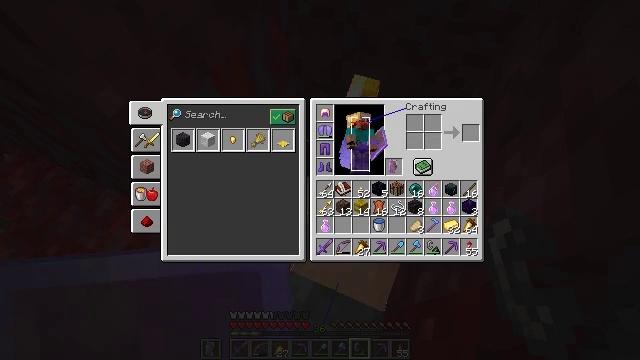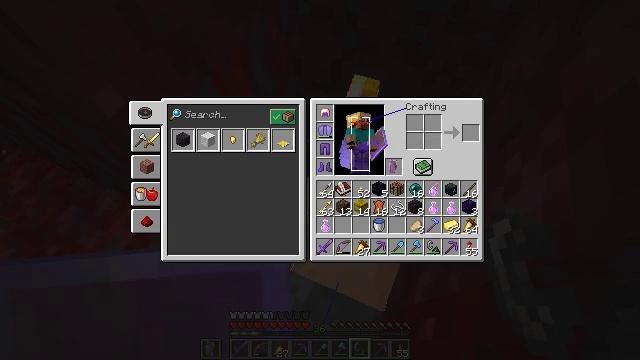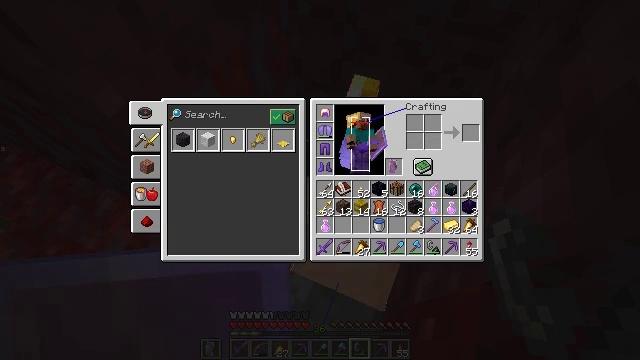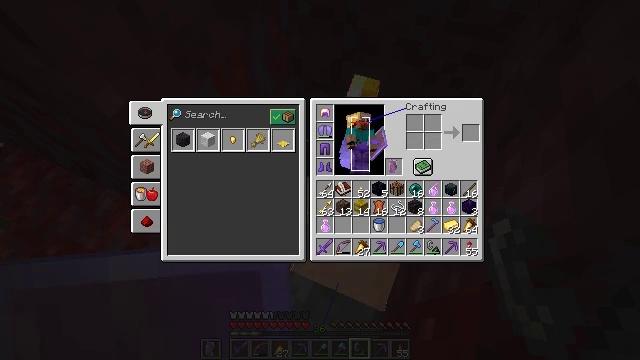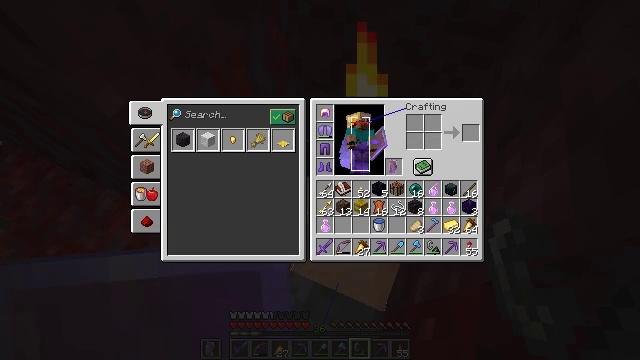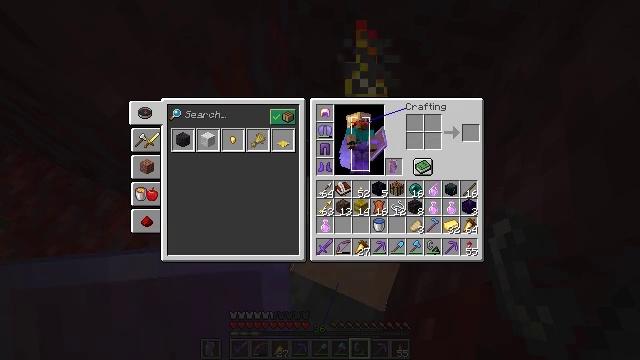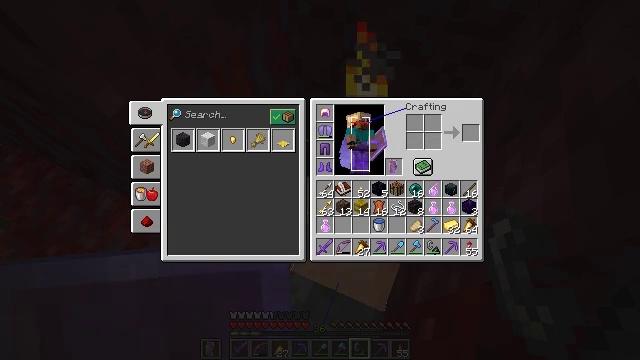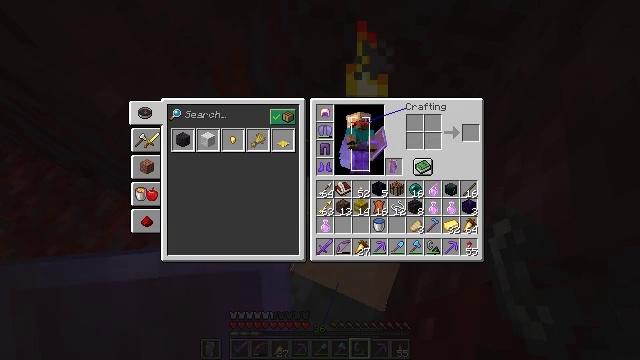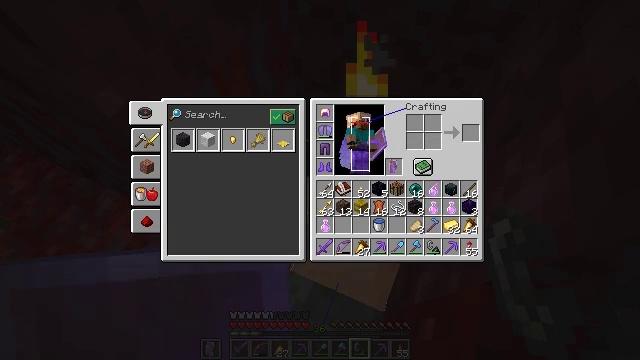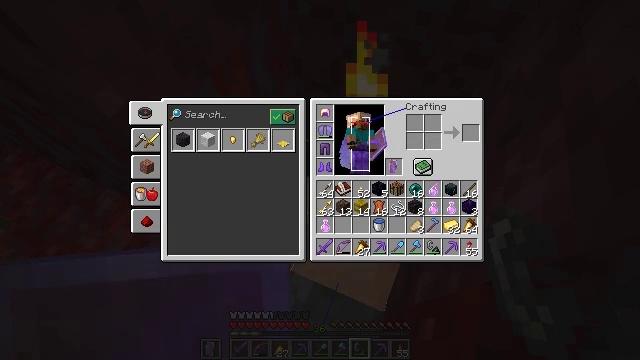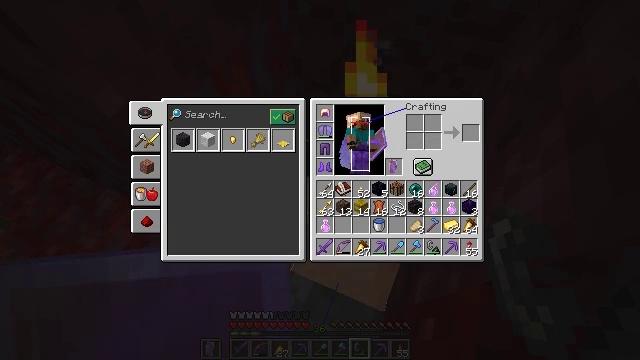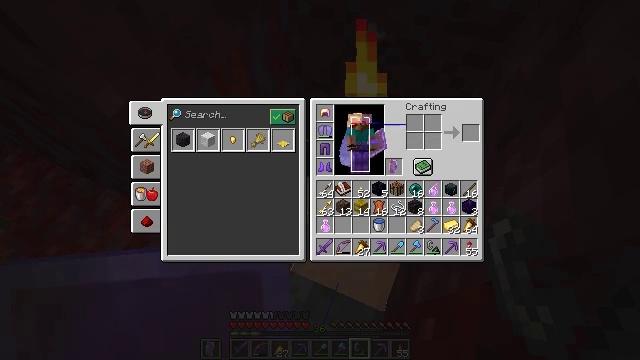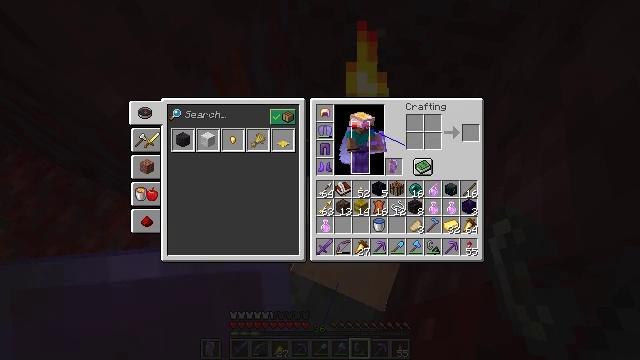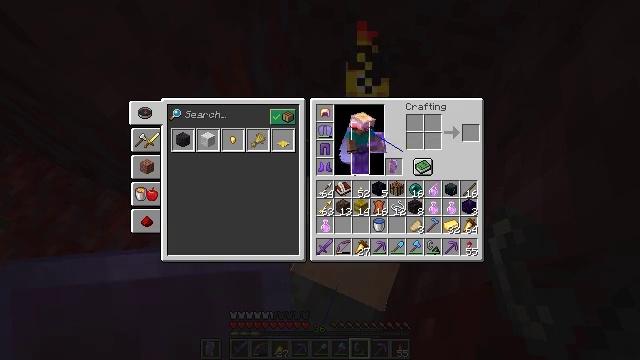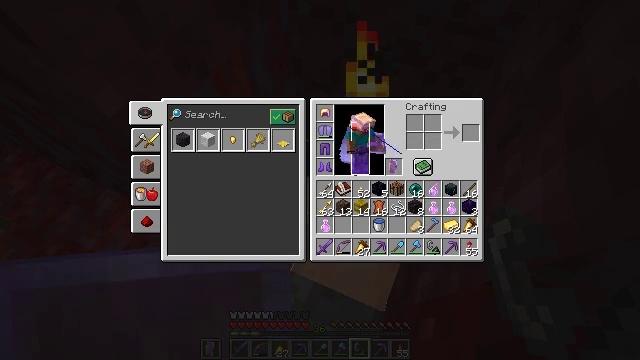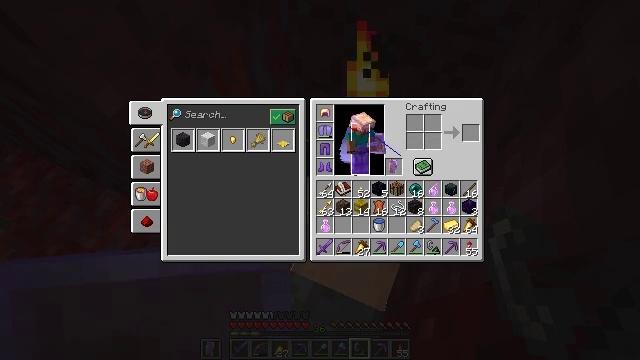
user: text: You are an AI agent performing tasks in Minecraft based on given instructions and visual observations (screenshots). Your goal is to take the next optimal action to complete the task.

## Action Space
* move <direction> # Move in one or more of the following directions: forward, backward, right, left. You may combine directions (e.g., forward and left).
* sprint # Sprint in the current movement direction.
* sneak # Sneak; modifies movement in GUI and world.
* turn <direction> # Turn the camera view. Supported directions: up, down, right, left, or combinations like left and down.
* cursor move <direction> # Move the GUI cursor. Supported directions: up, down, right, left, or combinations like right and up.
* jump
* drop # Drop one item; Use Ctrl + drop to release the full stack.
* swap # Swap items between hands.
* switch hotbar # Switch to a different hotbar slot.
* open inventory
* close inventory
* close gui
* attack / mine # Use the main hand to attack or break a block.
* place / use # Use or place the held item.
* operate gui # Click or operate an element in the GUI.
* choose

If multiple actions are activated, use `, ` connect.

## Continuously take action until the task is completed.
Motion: motion action
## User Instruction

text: Drop a fire charge.
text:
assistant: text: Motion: no_op
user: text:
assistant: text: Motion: no_op
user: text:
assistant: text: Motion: no_op
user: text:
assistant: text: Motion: no_op
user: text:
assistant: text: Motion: no_op
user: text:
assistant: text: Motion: no_op
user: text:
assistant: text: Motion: no_op
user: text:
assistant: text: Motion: no_op
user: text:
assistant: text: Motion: no_op
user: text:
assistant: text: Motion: cursor move down
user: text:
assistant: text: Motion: cursor move left and down
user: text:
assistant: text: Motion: cursor move left and down
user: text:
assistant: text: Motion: cursor move left
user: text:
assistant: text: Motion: cursor move left
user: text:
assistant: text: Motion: cursor move left
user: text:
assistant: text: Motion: no_op
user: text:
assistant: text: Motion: no_op
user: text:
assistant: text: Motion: no_op
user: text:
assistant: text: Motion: no_op
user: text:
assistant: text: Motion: no_op
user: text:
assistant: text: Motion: no_op
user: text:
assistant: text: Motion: no_op
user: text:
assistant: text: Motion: no_op
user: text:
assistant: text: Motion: no_op
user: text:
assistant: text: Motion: no_op
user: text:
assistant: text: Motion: no_op
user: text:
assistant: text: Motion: no_op
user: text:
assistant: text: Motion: no_op
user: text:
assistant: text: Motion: no_op
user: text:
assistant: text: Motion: no_op